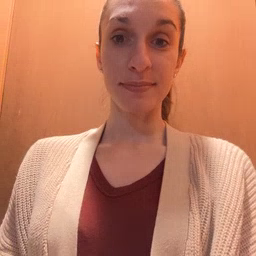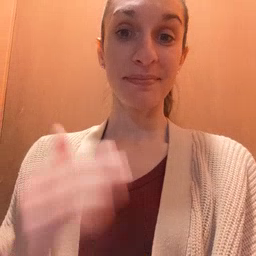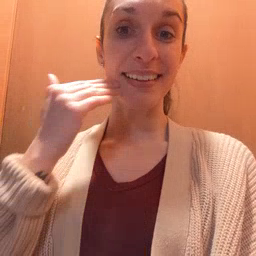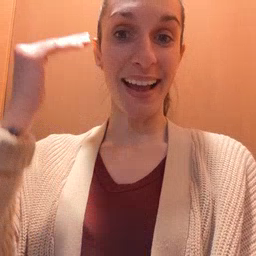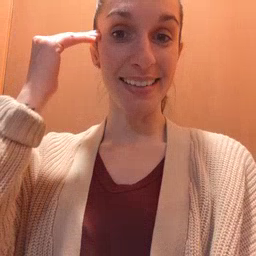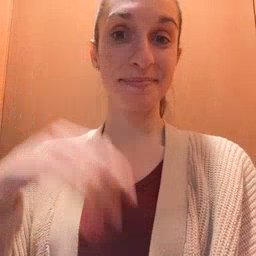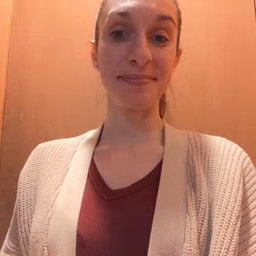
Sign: head